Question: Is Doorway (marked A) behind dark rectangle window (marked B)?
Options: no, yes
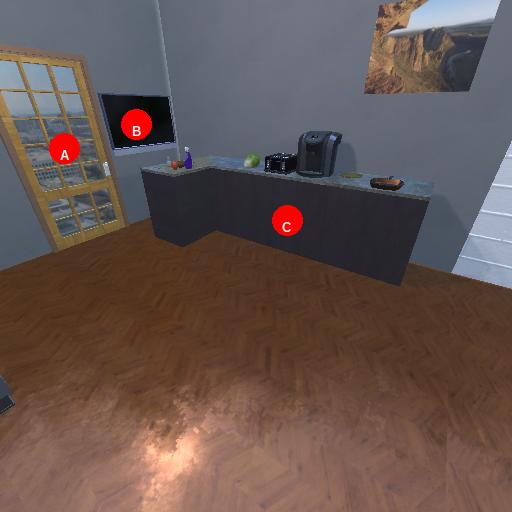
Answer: no